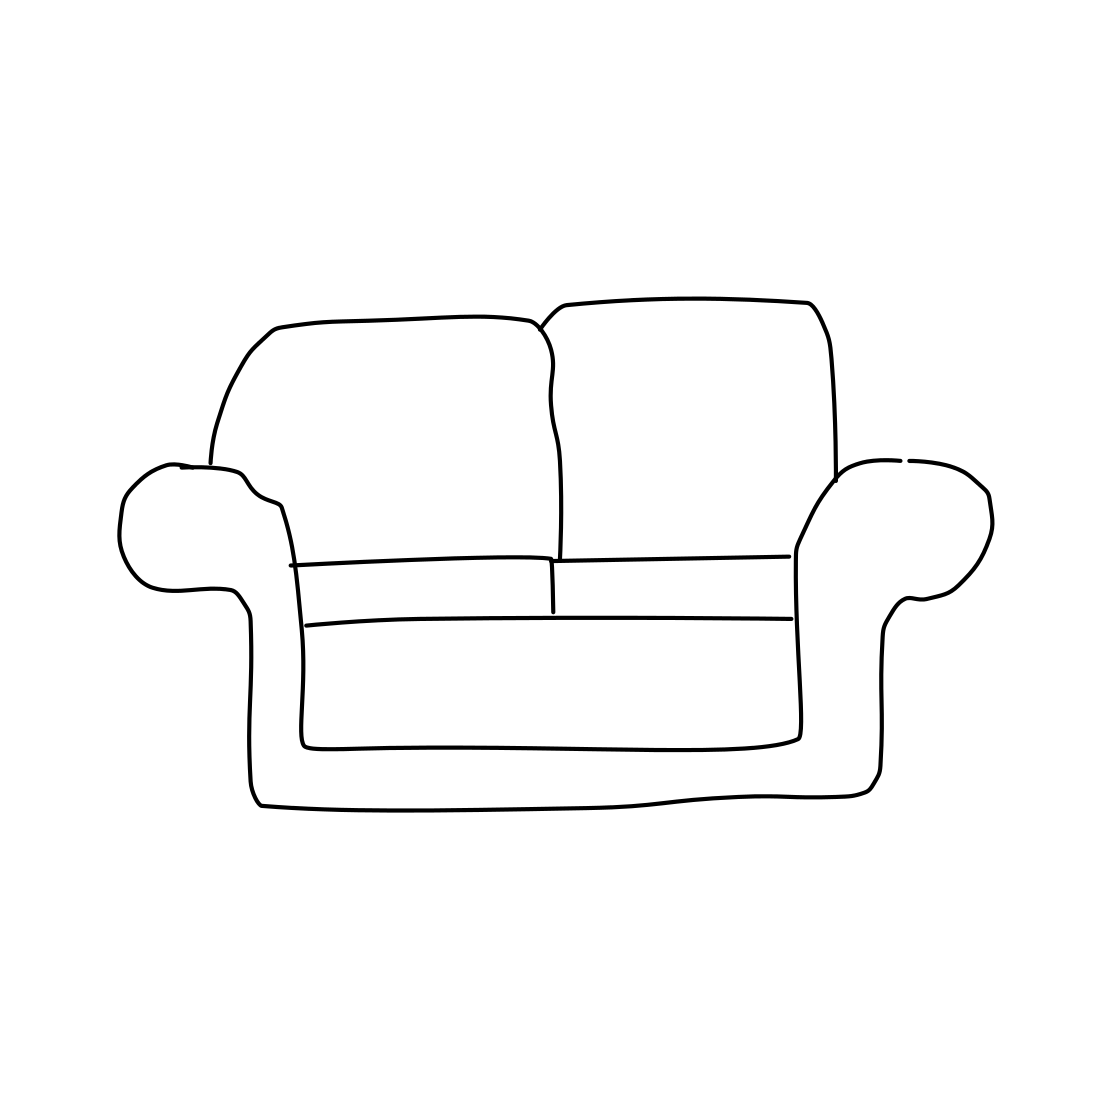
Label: couch